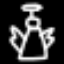
Label: angel